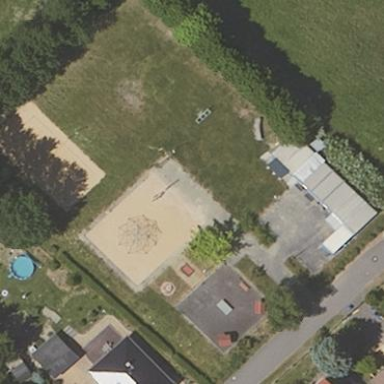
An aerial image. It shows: Playground area for leisure land.